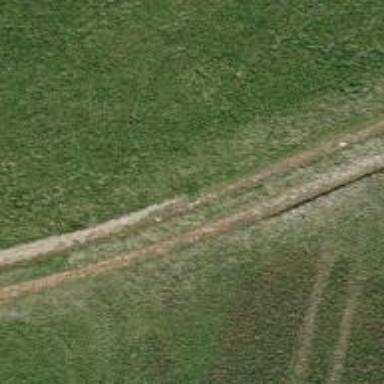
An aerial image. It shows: Dirt track with track grade of 5.